Question: <URL> - I dont get it. I dont include any another font-face, I've reseted css, I've disabled headers bold and every browser is showing its as nice, thin letter, but Opera just show it bold.

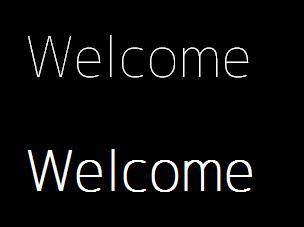
Answer: It may be that opera bolds 'h1' elements by default. (Although you said you tried un-bolding it)
Try this first:
'''
h1 {
font-weight: normal;
}
'''
if that doesn't work, then maybe opera has a different definition of normal. In which case you should do something like this:
'''
h1 {
font-weight: lighter;
}
'''
or if you wan't even a little more control you could do something like:
'''
h1 {
font-weight: 100;
}
'''